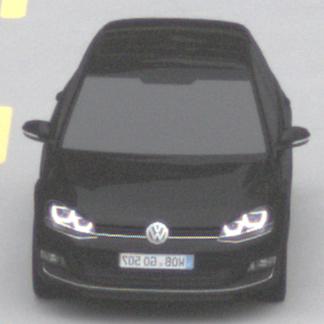
Make: VW
Model: Golf 1.2 TSI BMT
Detailed model: Golf (VII)
Model produced from: 2012/11
Model produced until: 2014/05
Doors: 3
Color: black
Road condition: dry road
Daytime: midday
Contrast: low contrast